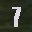
Label: 7